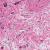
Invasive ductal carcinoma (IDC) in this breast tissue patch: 0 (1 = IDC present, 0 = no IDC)